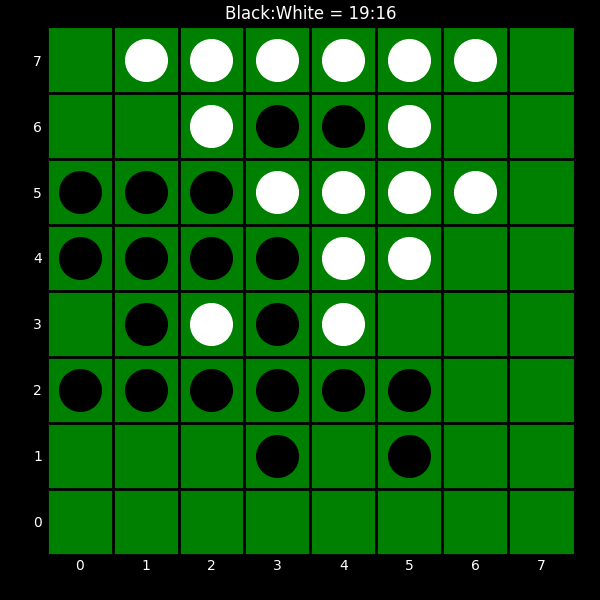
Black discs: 19
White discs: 16